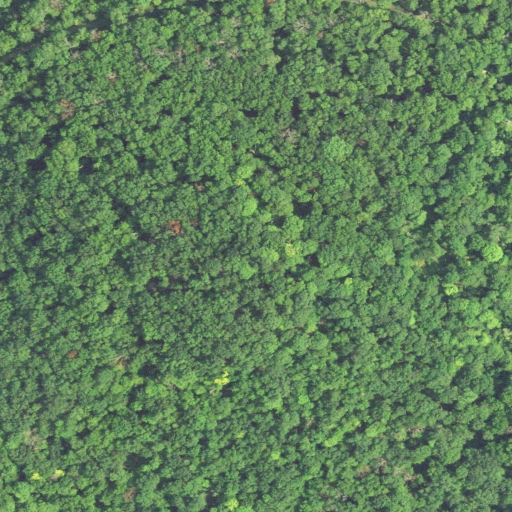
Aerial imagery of mountain in Connecticut named Jenkins Hill containing deciduous forest, mixed forest, woody wetlands, and grassland